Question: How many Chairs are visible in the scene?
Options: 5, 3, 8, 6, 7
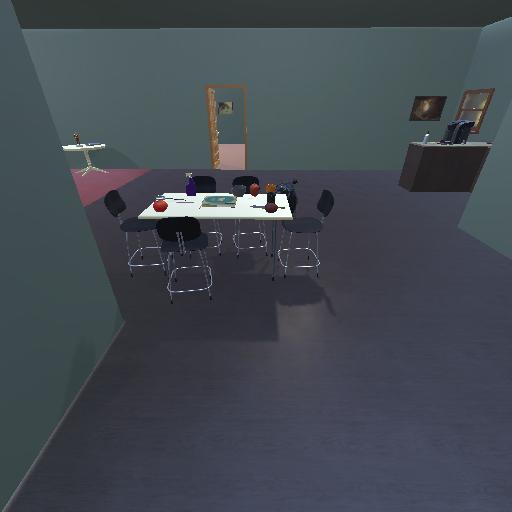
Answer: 5